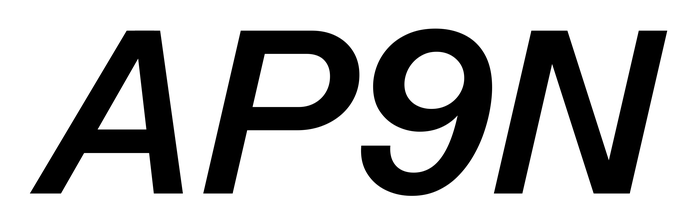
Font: InstrumentSans-Italic_SemiBold_Italic